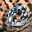
Label: 0